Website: home-depot
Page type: billing-address
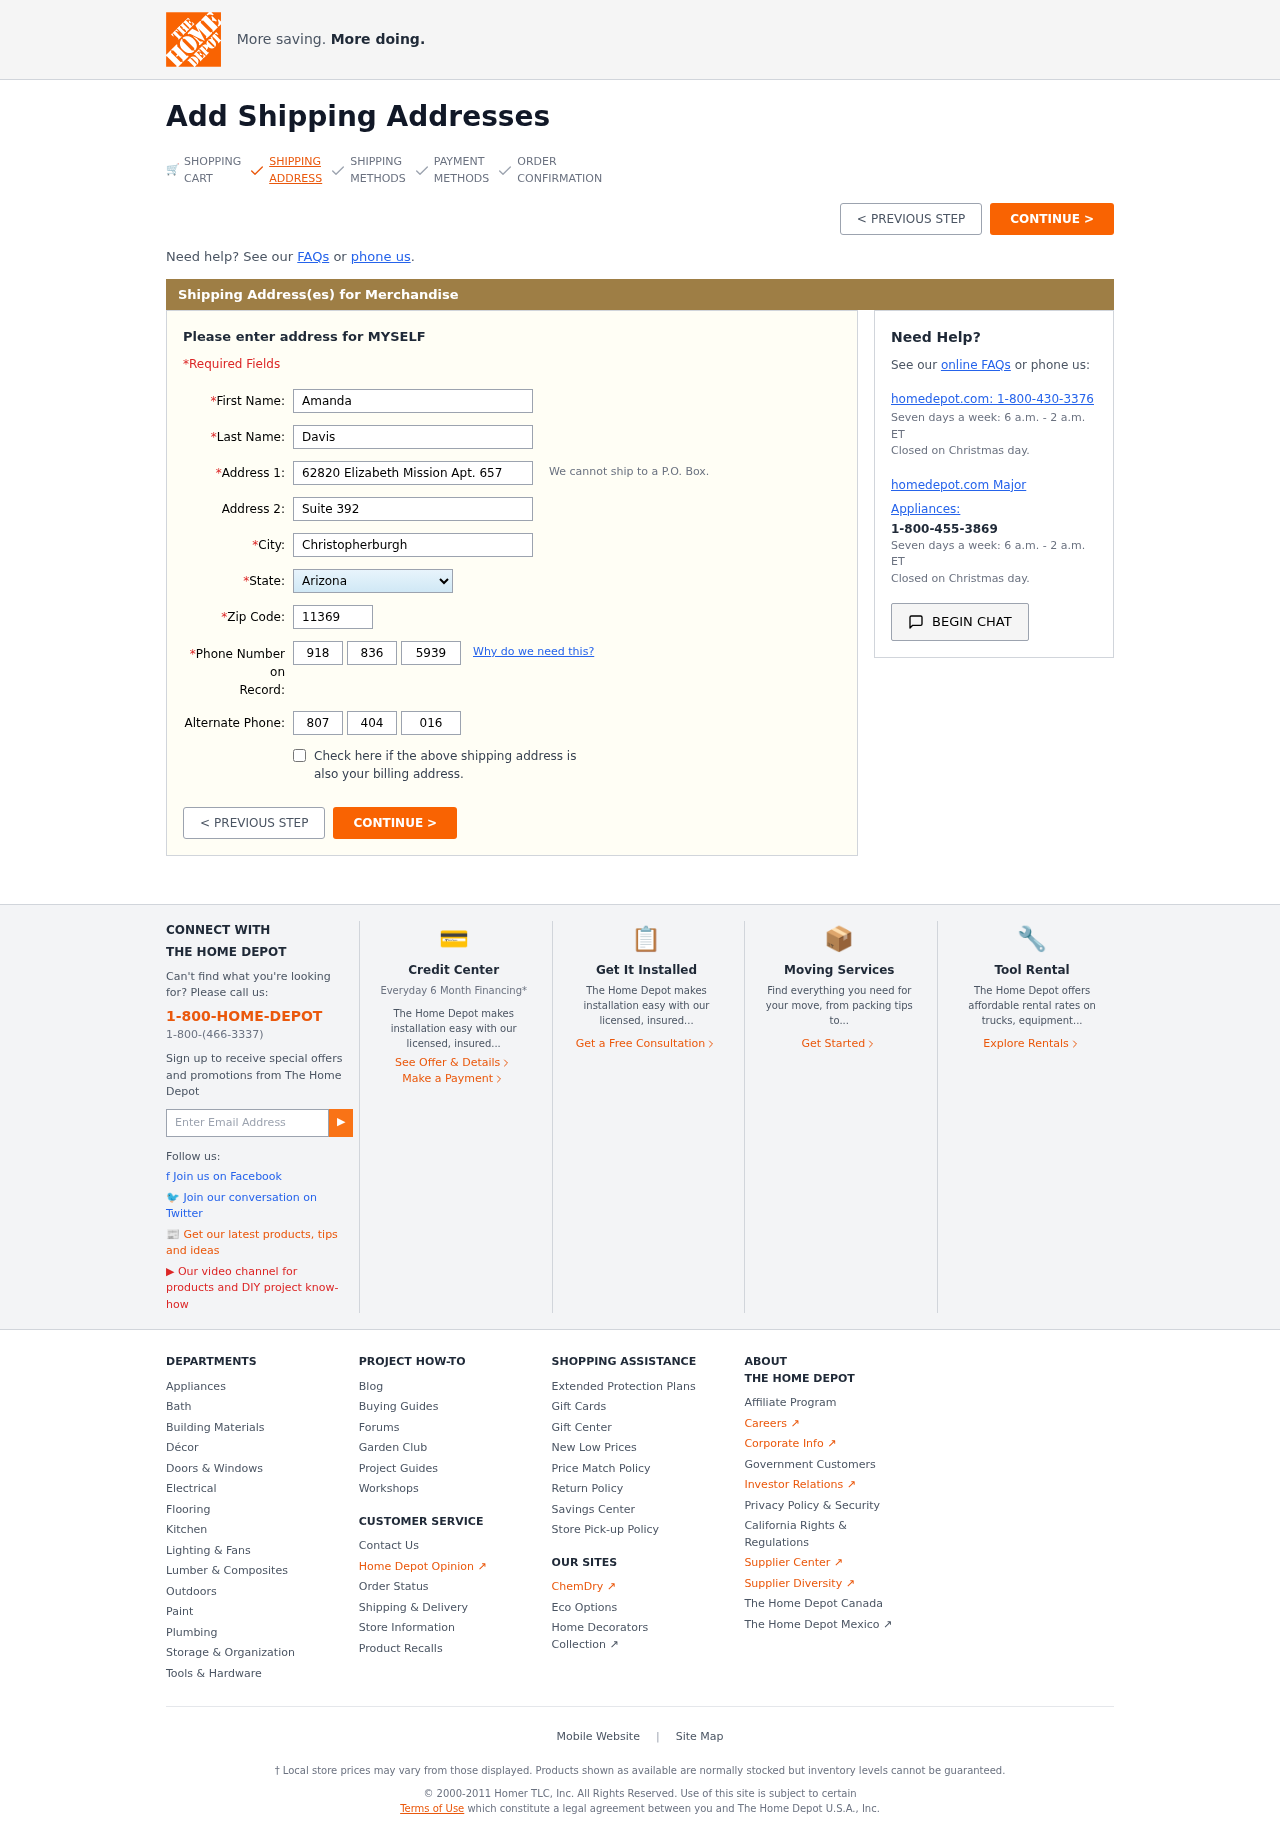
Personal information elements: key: PII_STATE
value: Arizona
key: PII_FIRSTNAME
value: Amanda
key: PII_LASTNAME
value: Davis
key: PII_STREET
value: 62820 Elizabeth Mission Apt. 657
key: PII_STREET2
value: Suite 392
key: PII_CITY
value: Christopherburgh
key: PII_POSTCODE
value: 11369
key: PII_PHONE_AREA
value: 918
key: PII_PHONE_PREFIX
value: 836
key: PII_PHONE_LINE
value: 5939
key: PII_PHONE_ALT_AREA
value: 807
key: PII_PHONE_ALT_PREFIX
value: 404
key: PII_PHONE_ALT_LINE
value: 0162